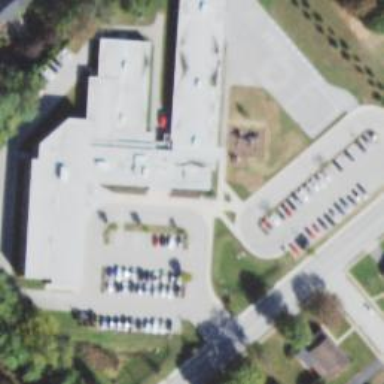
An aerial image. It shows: School.